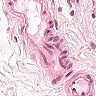
Metastatic tissue present: no